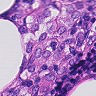
Metastatic tissue present: yes